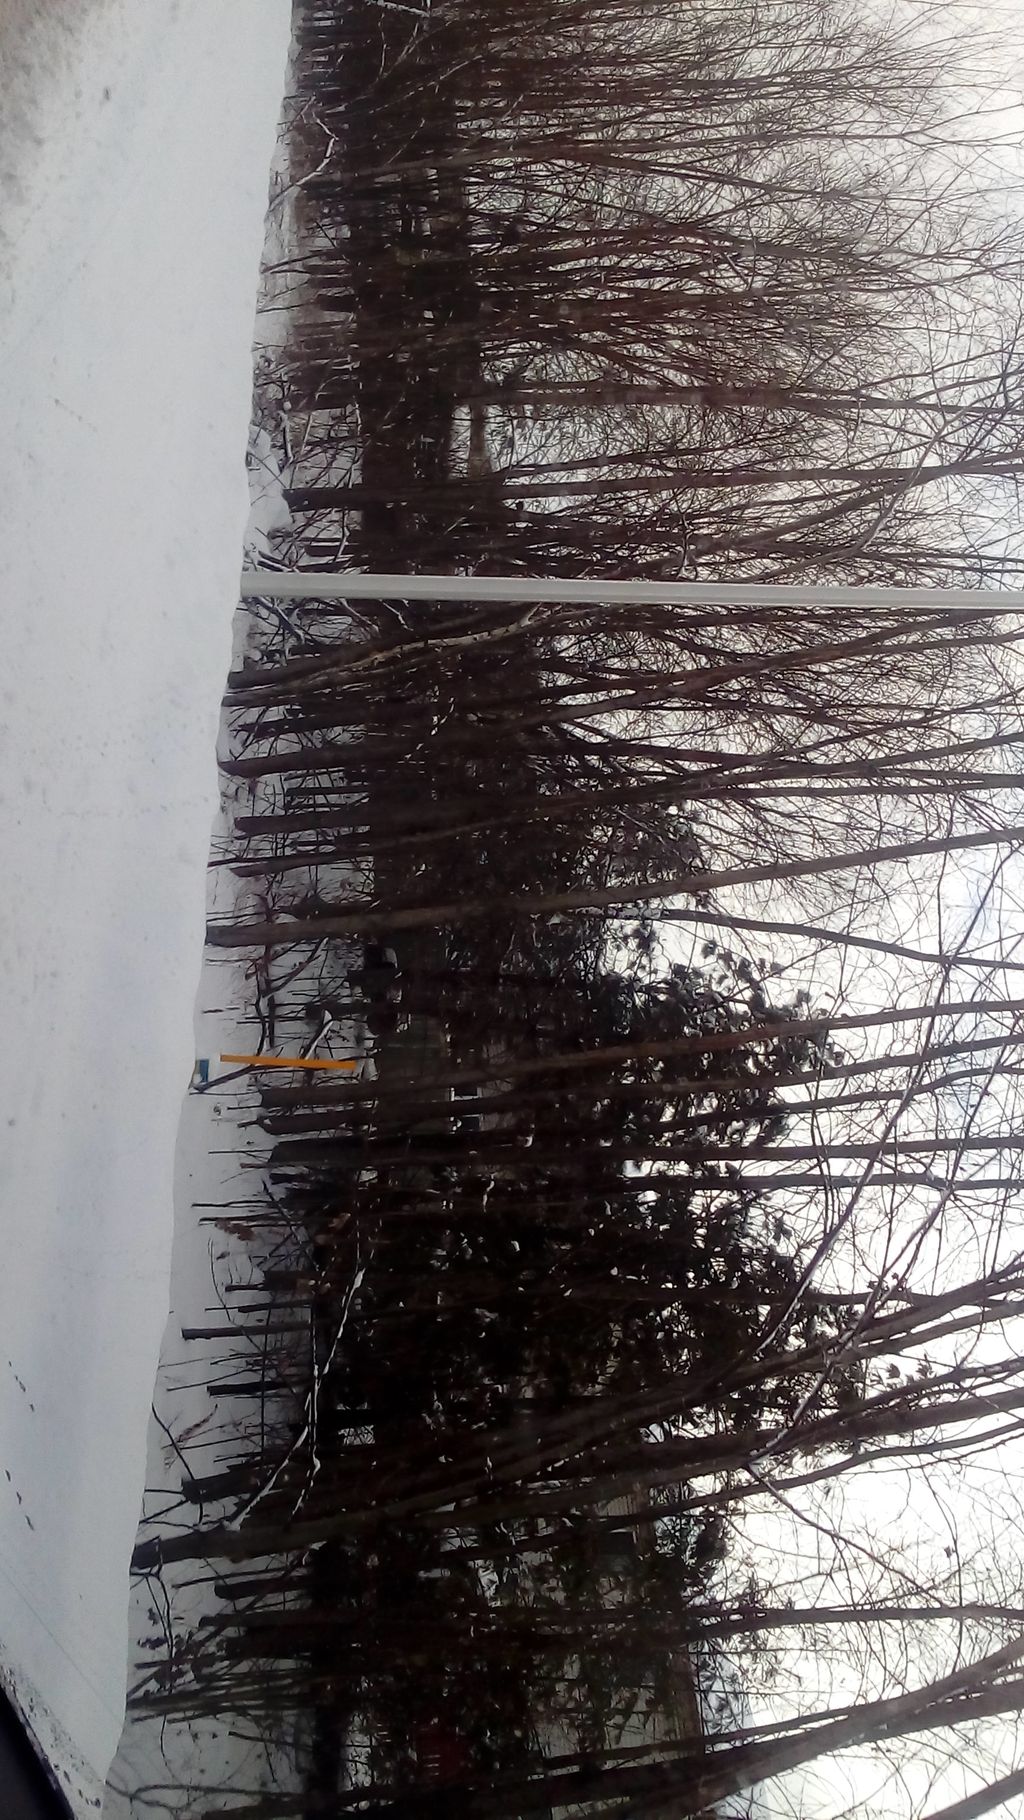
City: ottawa-gatineau